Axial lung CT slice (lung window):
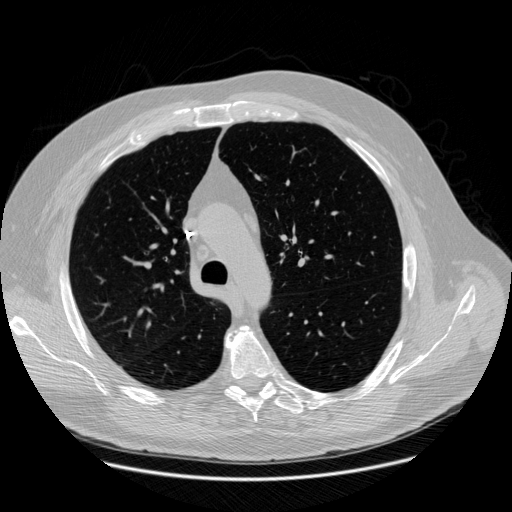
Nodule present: no